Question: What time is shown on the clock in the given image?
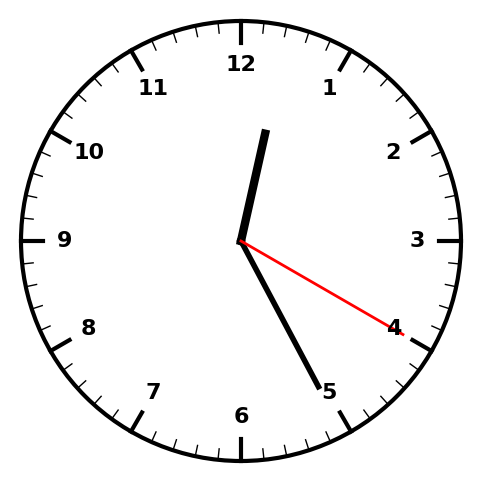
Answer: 12:25:20